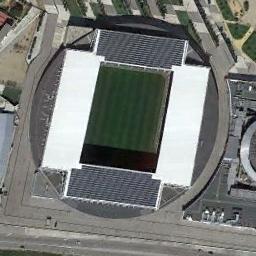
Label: stadium